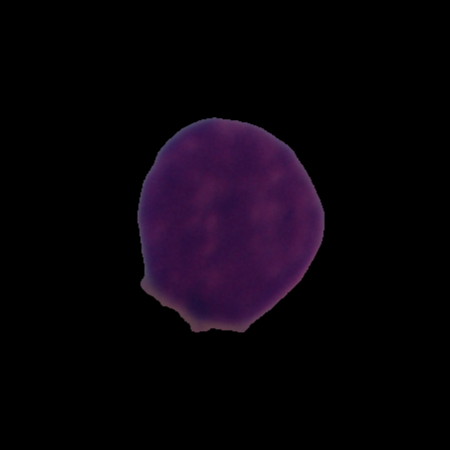
Label: healthy